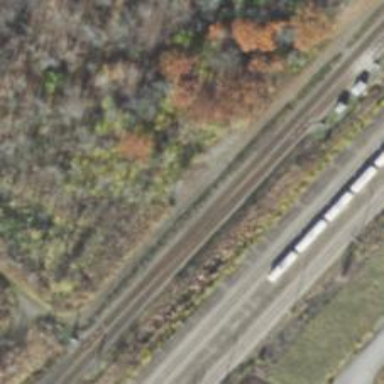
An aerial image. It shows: Railway track.